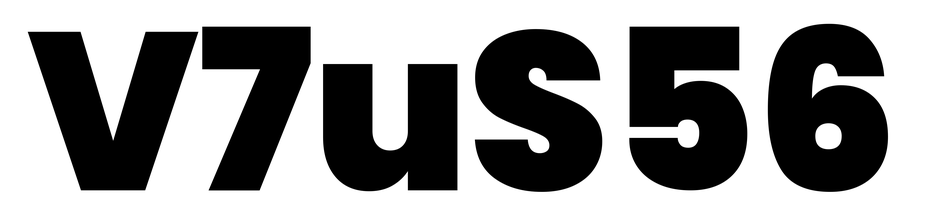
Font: Poppins-Black